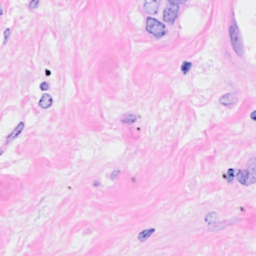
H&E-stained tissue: Breast